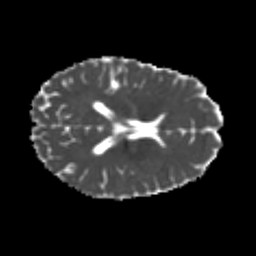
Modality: MD
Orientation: axial
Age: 26
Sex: female
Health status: healthy
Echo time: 0.074 s